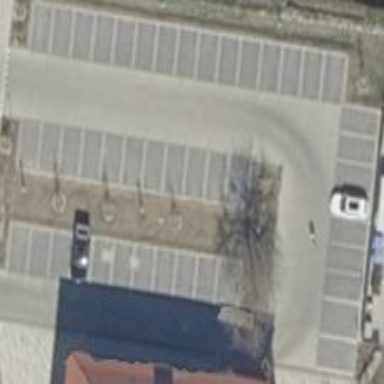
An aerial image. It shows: Parking area with paving stones.